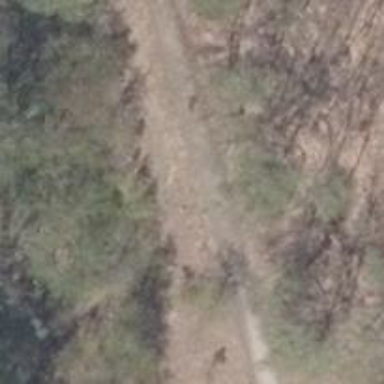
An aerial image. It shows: Path with ground surface. The track type is grade 4 and there is fallen tree on the way.